Question: I am making a server chat application with register log-in system. While running the client code : I first selected to register and then after successful register ,client code promt me for login. Then I login and it worked fine . I have implemented these two things in an if else block in client code . After this I am doing some thing where I met with the one of the most attractive error my C life. Here is my source code in which I have marked the area with error (in end of the 'main' function) and also mentioned the problem there (with code definition of the problem is easy).
I have also post the output after the code.
'''
#include <stdio.h>
#include <stdlib.h>
#include <unistd.h>
#include <errno.h>
#include <string.h>
#include <netdb.h>
#include <sys/types.h>
#include <netinet/in.h>
#include <sys/socket.h>
#include <arpa/inet.h>
#include <time.h>
#define PORT "1618" //the port client will be connecting to
#define MAXDATASIZE 100 // max number of bytes we can get at once
static const int BUFFER_SIZE = 16*1024;
//get sockaddr ,IPv4 or IPv6:
void *get_in_addr(struct sockaddr *sa)
{
if(sa->sa_family ==AF_INET) {
return &(((struct sockaddr_in*)sa)->sin_addr);
}
return &(((struct sockaddr_in6*)sa)->sin6_addr);
}
int registerYourself(int sockfd)
{
printf("2
");
char username[50], password[50],registerStatus[2];
int return_value,choice;
printf("You have chosen to register yourself
");
printf("Please enter a username and password
");
printf("Username:");
scanf("%s",username);
//printf("You entered %s
",username);
send(sockfd,username,sizeof(username),0); // sending username
printf("
Password:");
scanf("%s",password); //sending password
//printf("-- %s
",password);
send(sockfd,password,sizeof(password),0); //sending password
recv(sockfd,registerStatus,sizeof(registerStatus),0);//receiving from server that register is successful or not
if(strcmp(registerStatus,"1")==0) //If register successful then promoting for log-in
{
printf("Registration successfull
Please Log in
");
return_value=login(sockfd);
return return_value;
}
else if(strcmp(registerStatus,"0")==0)// Asking user what to do
{
printf("Username already taken...Please try again with other username...
Press: 1 to try again
2 to quit");
scanf("%d",&choice);
switch(choice)
{
case 1:
send(sockfd,"1", 2, 0);
registerYourself(sockfd);
break;
case 2:
send(sockfd,"0",2,0);
return 0;
}
}
}
int login(int sockfd)
{
printf("3
");
char username[50],password[50],login_status[2];
int choice;
printf("You have chosen to login yourself
");
printf("Please enter a username and password
");
printf("Username:");
scanf("%s",username);
// printf("-- %s
",username);
send(sockfd,username,sizeof(username),0);
send(sockfd,username,sizeof(username),0);//send username
printf("
Password:");
scanf("%s",password);
//printf("-- %s
",password);
send(sockfd,password,sizeof(password),0);//send password
recv(sockfd,login_status,sizeof(login_status),0); // //receiving from server that login is successful or not
if(strcmp(login_status,"1")==0)
{
printf("login successfully 1
");
//while(1);// doing other job here
return 1;
}
else if(strcmp(login_status,"0")==0)
{
printf("Wrong Username And/Or Password
Press:
__1)__To Enter Again | __2)__To Quit");
scanf("%d",&choice);
switch(choice)
{
case 1:
send(sockfd,"1", 2, 0);// sending that user want to login again
login(sockfd);
break;
case 2:
send(sockfd,"0",2,0);// sending that user want to stop
return 0;
//TODO default case
}
}
//break;//case 2 ends
}
int main(int argc, char *argv[])
{
char fname[50], s[INET6_ADDRSTRLEN], buf[MAXDATASIZE], username[50], password[50], registerStatus[2], login_status[2];
int sockfd, numbytes,fp,i,rv, choice,iflogin=0;
struct addrinfo hints, *servinfo, *p;
if(argc != 2)
{
fprintf(stderr,"usage: client hostname
");
exit(1);
}
memset(&hints, 0, sizeof hints);
hints.ai_family = AF_UNSPEC;
hints.ai_socktype = SOCK_STREAM;
if((rv = getaddrinfo(argv[1], PORT, &hints, &servinfo)) != 0)
{
fprintf(stderr,"getaddrinfo: %s
",gai_strerror(rv));
return 1;
}
//lopp through all the results and connect to the first we can
for(p = servinfo; p != NULL; p = p->ai_next)
{
if((sockfd = socket(p->ai_family, p->ai_socktype, p->ai_protocol)) == -1){
perror("client: socket");
continue;
}
if(connect(sockfd, p->ai_addr, p->ai_addrlen) == -1)
{
close(sockfd);
perror("client: connect");
continue;
}
break;
}
if(p ==NULL)
{
fprintf(stderr,"client: failed to connect
");
return 2;
}
inet_ntop(p->ai_family, get_in_addr((struct sockaddr *)p->ai_addr), s, sizeof s);
printf("client : connecting to %s
", s);
freeaddrinfo(servinfo); // all done with this structure
**////////////////////////// Here problem /////////////////////////**Code is continuous just to show you that problem is here.
////////////////////////// Here problem /////////////////////////
////////////////////////// Here problem /////////////////////////
////////////////////////// Here problem /////////////////////////
printf("
----------------Menu-------------------------
1.Register
2.Log in
");
scanf("%d",&i); //here i am asking user whether to register or login and while running i choose to register
int status_value;
if(i==1)// I am going to enter in this loop
{
send(sockfd,"1", 2, 0);//sending server that user want to register - work fine
printf("1
");//work fine
status_value = registerYourself(sockfd);//this function ask me to register ang return 1 for success which is happening when I am running this code as:
if(status_value == 1)
{
printf("Logged in successful inside case 1
"); // this prints
iflogin = 1;
printf("HERE 1-----------------
");//this prints
printf("HERE 1-----------------
");//this prints
}
else //not get in this -obvious
{
printf("Bye!!!");
printf("HERE 1!!!!!!!!!!!!!
");
}
}
if(i==2)// also dont go in this loop - obvious
{
printf("Inside case 2");
send(sockfd,"2", 2, 0); //sending server that user want to login
//status_value = login(sockfd);
if(status_value == 1)
{
printf("Logged in successful inside case 2
");
iflogin = 1;
}
else {
printf("Bye!!!");
}
}
//fflush(stdout);
//fflush(stdin);
//fflush(stderr);
// now some mytic thing is happening. this is not get printed and programmed get blocked [dont get stopped] just get blocked
//if I commented the last while(1) [in the end] loop then everything works fine
//if I commented the last while(1) and uncomment the sleep(5) statement t'outside here get printed after 5 seconds means after the sleep statement'
//I have also tried to flush - but this shit is not flushing
//pls tell me what is happening
printf("Outside here");
printf("Outside here");
printf("Outside here");
//sleep(5);
if(iflogin==1)
{
printf("Logged in");
}
else
{
printf("Final Bye");
}
while(1); //doing other job
close(sockfd);
return 0;
}
'''

output- showing blocked state of the code in the end run with while(1) as explained in the problem
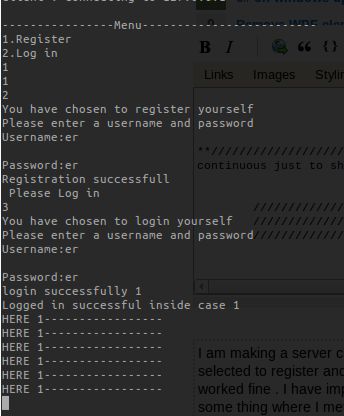
Answer: The line is not printed because 'printf()' to standard output is line-buffered by default if standard output is a terminal (block buffered otherwise). Try:
'''
printf("Outside here
");
'''
or add
'''
fflush(stdout);
'''
after the 'printf()' statements.
(EDIT) However, 'fflush(stdout)' is not guaranteed to work because implementations are permitted to drop partial lines to stdout (partial means not terminated by '
'). To be on the safe (portable) side, always terminate lines written to stdout with '
'. See C99 7.19.2 paragraph 2:
> A text stream is an ordered sequence of characters composed into
lines, each line consisting of zero or more characters plus a
terminating new-line character. Whether the last line requires a
terminating new-line character is implementation-defined. [...]